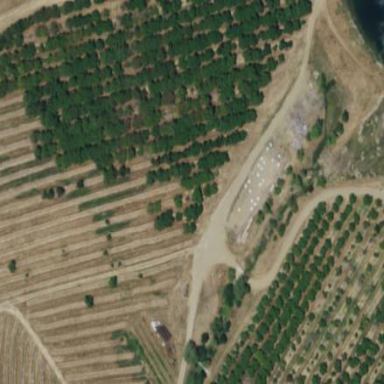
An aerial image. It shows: Orchard.